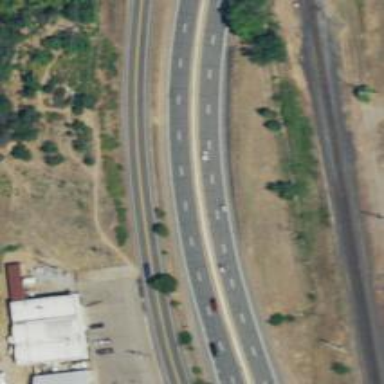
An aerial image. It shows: Asphalt road classified as primary highway with expressway characteristics.